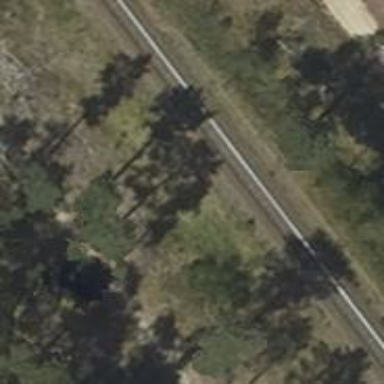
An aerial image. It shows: Solitary milestone along the railway.